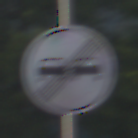
Verkehrszeichen: EndeUeberholverbot
Umgebung: Outdoor, Urban
Tageszeit: MorningAfternoon
Wetter: Clear
Licht: Natural
Jahreszeit: NotSpecified
Kontrast: HighContrast